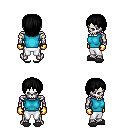
a pixel art fantasy rpg character, male body template, skeleton, teal sleeveless shirt, white pants, black plain hairstyle, gold gloves, gray slippers, four views (front, back, left, right), 2x2 character sprite sheet, small pixel art, hard edges, no anti-aliasing